Question:
how create this view.
code for adding scroll view
'''
yPos=0;
for (int i=0; i<24; i++) {
UIView *timeView=[[UIView alloc]initWithFrame:CGRectMake(71, yPos, 909, 60)];
timeView.userInteractionEnabled=TRUE;
timeView.exclusiveTouch=YES;
if (i==4) {
UIView *ssview=[[UIView alloc]initWithFrame:CGRectMake(0, 0, 100, 80)];
ssview.tag=1;
ssview.userInteractionEnabled=TRUE;
UILabel *recurenceId=[[UILabel alloc]init];
recurenceId.text=@"A12334";
[ssview addSubview:recurenceId];
ssview.backgroundColor=[UIColor orangeColor];
[timeView addSubview:ssview];
[ssview addGestureRecognizer:tap];
}
'''
here ssview height is more than timeview.so it be added to next subview also
here every row is a subview of scroll view.
Now i have to addd another view which is in green color.
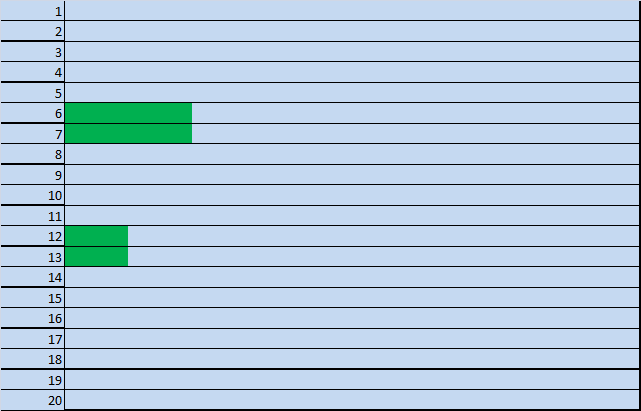
Answer: '''
NSArray *greenViewsIndexes=[NSArray arrayWithObjects:[NSNumber numberWithInt:5],[NSNumber numberWithInt:6],[NSNumber numberWithInt:11],[NSNumber numberWithInt:12], nil];
for (int i=0; i<24; i++) {
for (int j=0; j>greenViews.count; j++) {
if ([[greenViews objectAtIndex:j]intValue]==i){
UIView *greenView=[[UIView alloc]initWithFrame:CGRectMake(71,61*(j+1),100,80)];
[greenView setBackgroundColor:[UIColor greenColor]];
}
}
//another operations
}
'''